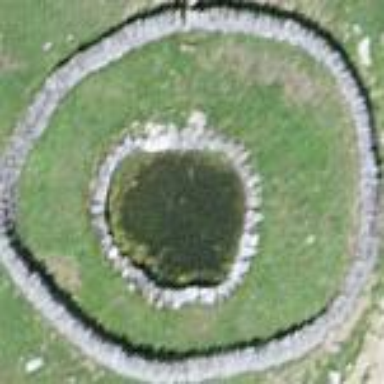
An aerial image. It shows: Wall made of dry stone.